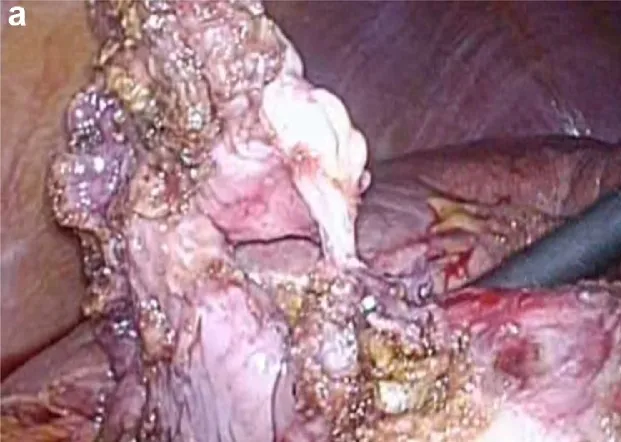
A. Findings of the fistula during laparoscopy. . The fistula between the gallbladder and the stomach was exposed.
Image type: medical_photograph (other_medical_photograph)